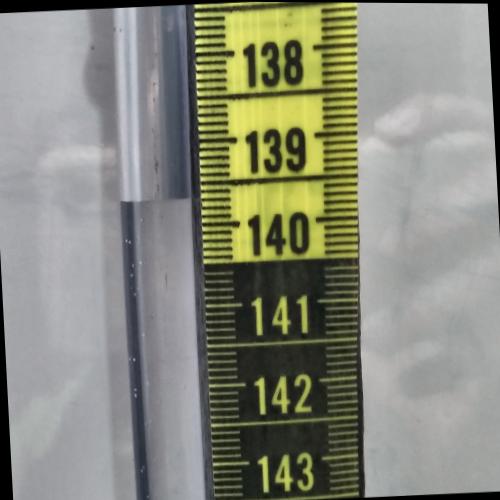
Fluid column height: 139.7 cm